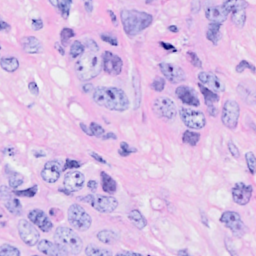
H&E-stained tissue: Breast